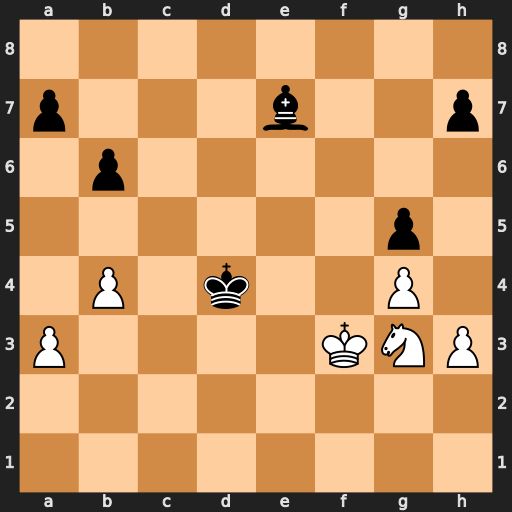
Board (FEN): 8/p3b2p/1p6/6p1/1P1k2P1/P4KNP/8/8
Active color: w
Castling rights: -
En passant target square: -
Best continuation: Nf5+ Kc4 Nxe7